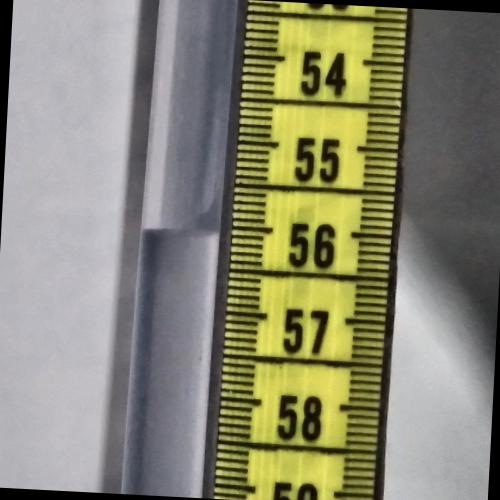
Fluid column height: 56.1 cm